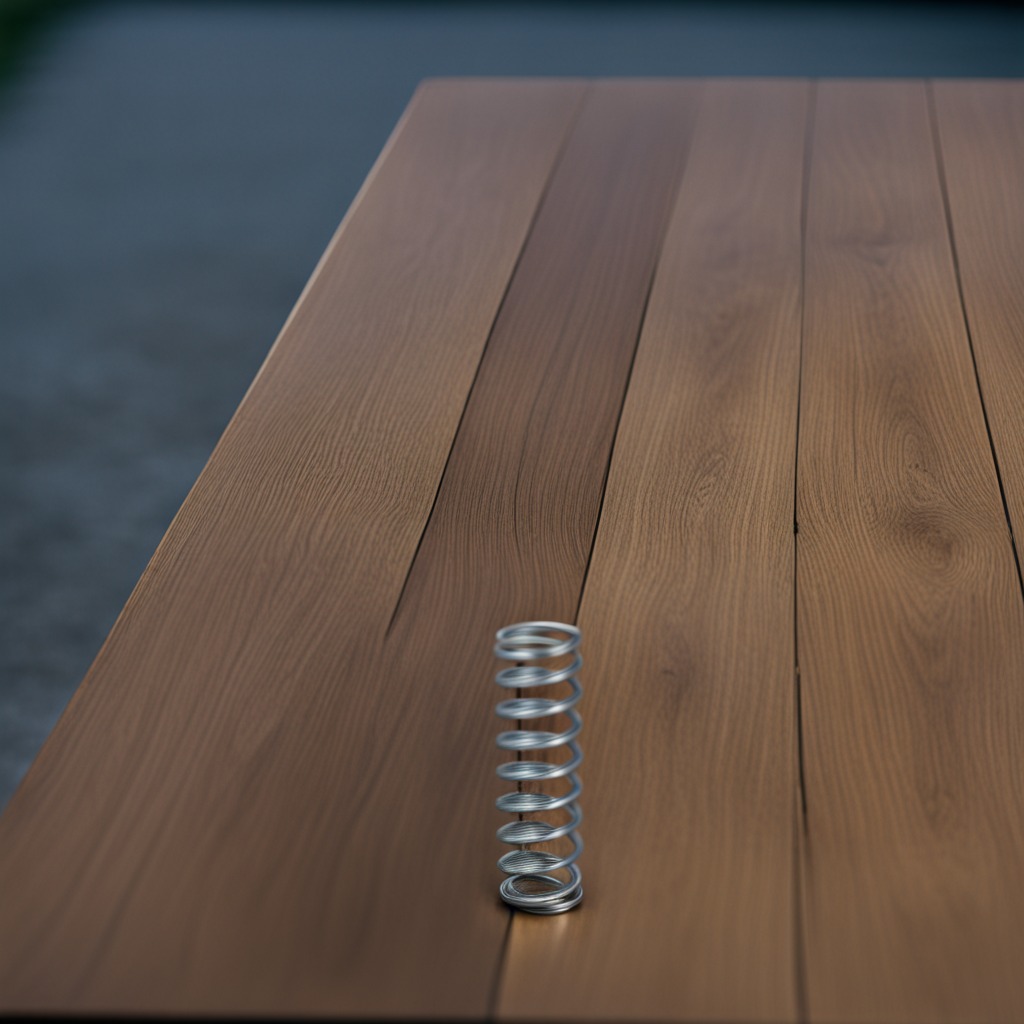
A coiled metal spring is lying on the old table with burn marks in a small garage at twilight.